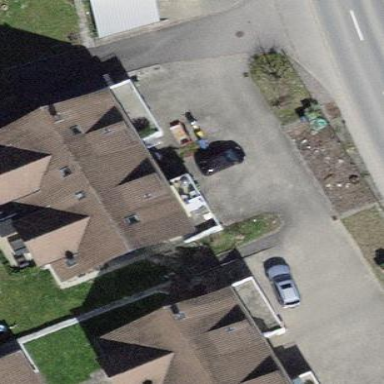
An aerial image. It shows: Building with tile roof.